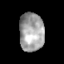
Tissue: skin
Cell type: Epithelial cells
Senescence score: 0.2128
Nuclear area (px): 929
Mean DAPI intensity: 164.272